Question:
I wrote the following code in order to make an echo server (data I write to stdout moves from my PC to server and back to my PC).
'''
void reflect(int x)
{
int n;
int m;
char data[100];
cout<<"Entered reflect function"<<endl;
for(;;)
{
n=read(x,data, 100);
cout<<"Client sent "<<n<<endl;
if(n>0)
{
while(n>0)
{
m=write(x,data,n);
n=n-m;
}
cout<<"Successfully echoed back to client"<<endl;
}
}//end of for loop
}
int main()
{
sockaddr_in serv;
bzero(&serv, sizeof(serv));
serv.sin_family=AF_INET;
serv.sin_port=htons(3345);
inet_aton("127.0.0.1", &(serv.sin_addr));
int servfd=socket(AF_INET, SOCK_STREAM, IPPROTO_TCP);
int x;
x=bind(servfd, (sockaddr*)(&serv), sizeof(serv));
cout<<"Bind returned"<<x<<endl; //this displays x as 0
listen(servfd, 5);
sockaddr cli;
int connfd;
pid_t id=-1;
socklen_t siz=sizeof(cli);
for(;;)
{
if((connfd=accept(servfd, &cli, &siz))>=0)
id=fork();
if(id==0)
reflect(connfd);
else
continue;
}
}
'''
'''
int main()
{
int clifd;
clifd=socket(AF_INET,SOCK_STREAM, IPPROTO_TCP);
sockaddr_in serv;
bzero(&serv, sizeof(serv));
serv.sin_family=AF_INET;
serv.sin_port=htons(3345);
inet_aton("127.0.0.1", &(serv.sin_addr));
connect(clifd, (sockaddr*)(&serv), sizeof(serv));
int n,m;
char data[100];
char recvd[100];
for(;;)
{
fgets(data, 100,stdin );
n=strlen(data);
cout<<"You have written "<<n<<endl;
if(n>0)
{
while(n>0)
{
m=write(clifd,data,n);
n=n-m;
}
}
n=read(clifd, recvd, 100);
cout<<"Server echoed back "<<n<<endl;
if(n>0)
{
while(n>0)
{
m=fputs(data,stdout); //gets displayed many times
cout<<"m is"<<m<<endl; //gets displayed many times
fflush(stdout);
n=n-m;
}
//cout<<data<<endl;
}
}
}
'''
What is the problem?
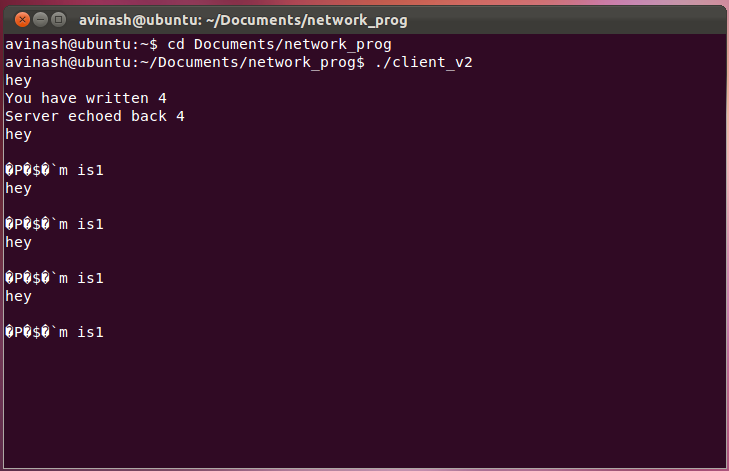
Answer: fputs
Return Value
On success, a non-negative value is returned.
On error, the function returns EOF.
Maybe use write instead to get the number of bytes written